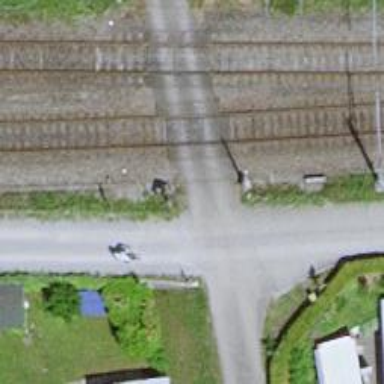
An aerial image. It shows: Full barrier level crossing on railway.